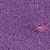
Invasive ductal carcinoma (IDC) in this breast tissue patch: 1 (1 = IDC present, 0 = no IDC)